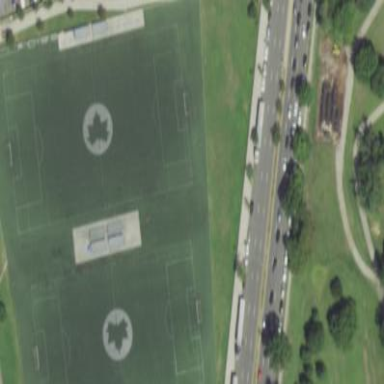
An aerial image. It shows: Soccer pitch for leisure land activities.